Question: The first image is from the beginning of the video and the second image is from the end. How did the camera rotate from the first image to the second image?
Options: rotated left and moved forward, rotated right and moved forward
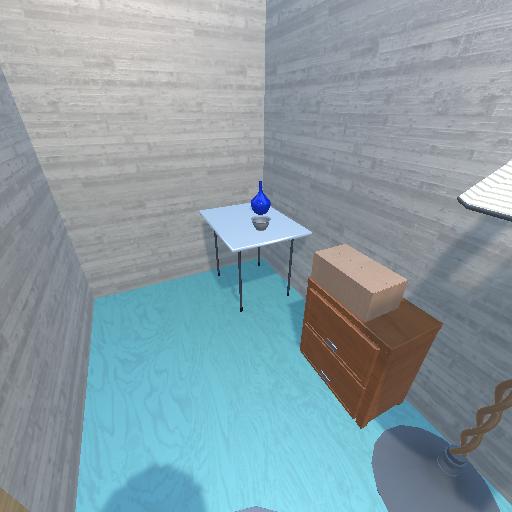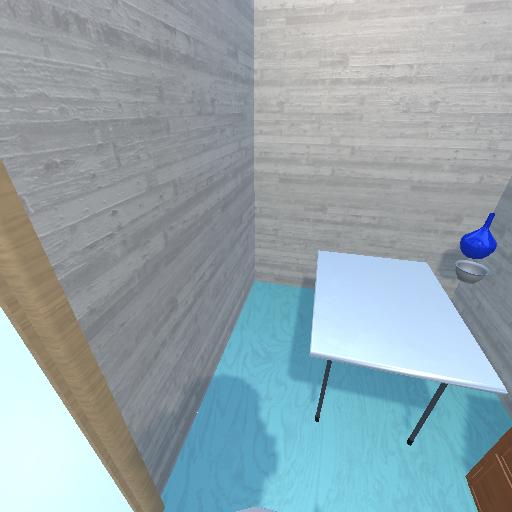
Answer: rotated left and moved forward